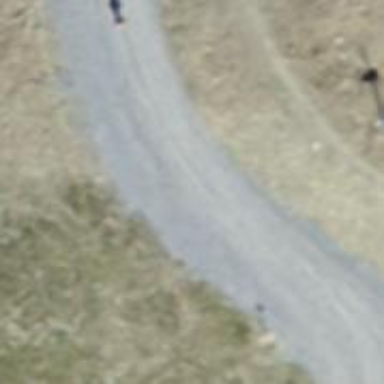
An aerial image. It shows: Gravel track with track type of grade3.